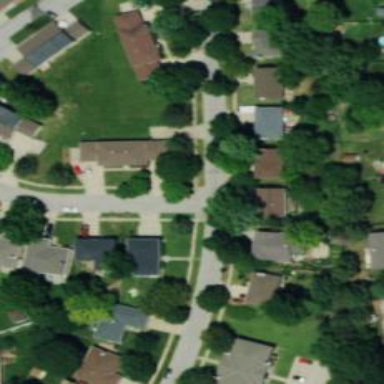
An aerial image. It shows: Neighborhood.